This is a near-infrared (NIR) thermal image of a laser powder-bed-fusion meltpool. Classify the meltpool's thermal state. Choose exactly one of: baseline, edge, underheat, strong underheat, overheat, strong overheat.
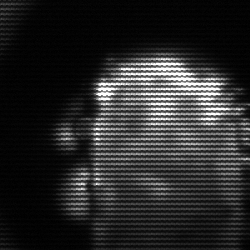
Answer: baseline